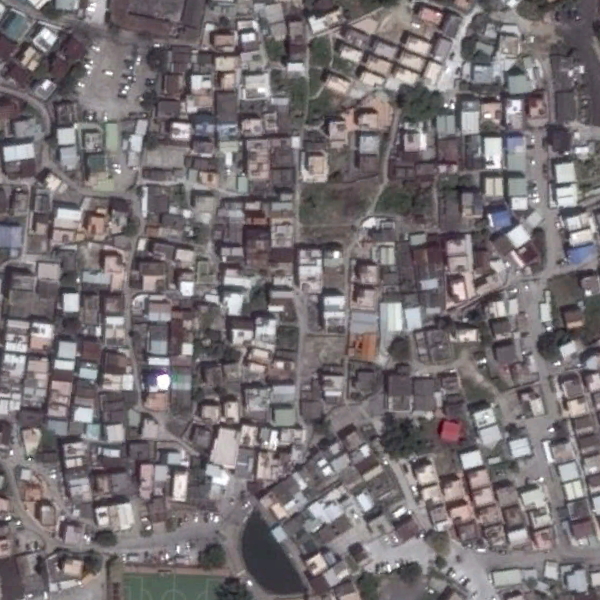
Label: DenseResidential